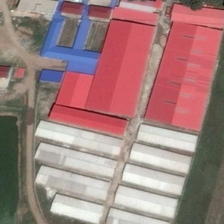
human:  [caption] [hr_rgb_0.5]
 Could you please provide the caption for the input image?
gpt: beside a road  group of factory buildings with the roof color of red  white and blue is lying on the grassy ground with an unpaved path passing by .

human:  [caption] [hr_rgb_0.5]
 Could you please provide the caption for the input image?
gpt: we can see several workshop buildings with red roofs and blue roofs and white ones stands among farmland .

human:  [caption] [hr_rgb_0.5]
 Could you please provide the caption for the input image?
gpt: the white  red and blue blocks in the industrial is near a forest .

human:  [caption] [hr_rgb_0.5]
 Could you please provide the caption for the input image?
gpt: beside a road  group of factory buildings with the roof color of red  white and blue is lying on the grassy ground with an unpaved path passing by .

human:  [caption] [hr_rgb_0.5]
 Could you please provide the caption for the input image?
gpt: several white and several red industrial buildings are near several green trees .